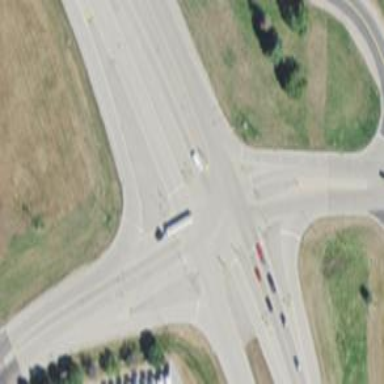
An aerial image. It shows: Asphalt trunk link road.